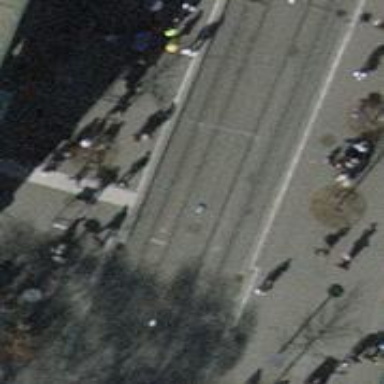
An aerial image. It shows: Tram stop with public transport stop position for trams.